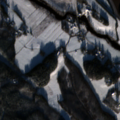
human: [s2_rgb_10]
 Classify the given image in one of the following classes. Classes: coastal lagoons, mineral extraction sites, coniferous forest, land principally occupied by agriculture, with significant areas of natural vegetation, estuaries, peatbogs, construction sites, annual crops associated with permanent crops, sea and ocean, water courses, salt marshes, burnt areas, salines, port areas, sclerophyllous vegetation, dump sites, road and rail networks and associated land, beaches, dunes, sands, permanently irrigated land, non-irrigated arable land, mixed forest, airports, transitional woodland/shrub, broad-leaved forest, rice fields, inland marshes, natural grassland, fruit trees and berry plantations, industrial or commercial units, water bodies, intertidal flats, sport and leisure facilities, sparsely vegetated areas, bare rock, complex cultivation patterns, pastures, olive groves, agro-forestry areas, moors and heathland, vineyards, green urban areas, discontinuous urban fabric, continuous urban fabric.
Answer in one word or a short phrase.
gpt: non-irrigated arable land, land principally occupied by agriculture, with significant areas of natural vegetation, coniferous forest, mixed forest